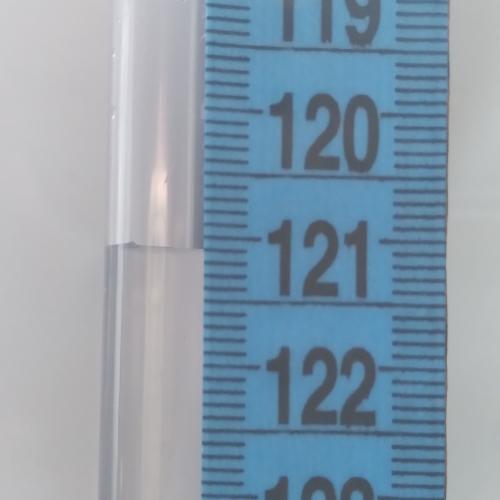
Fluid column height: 121.1 cm